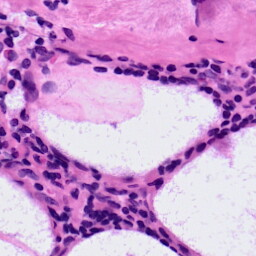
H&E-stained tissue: LymphNode